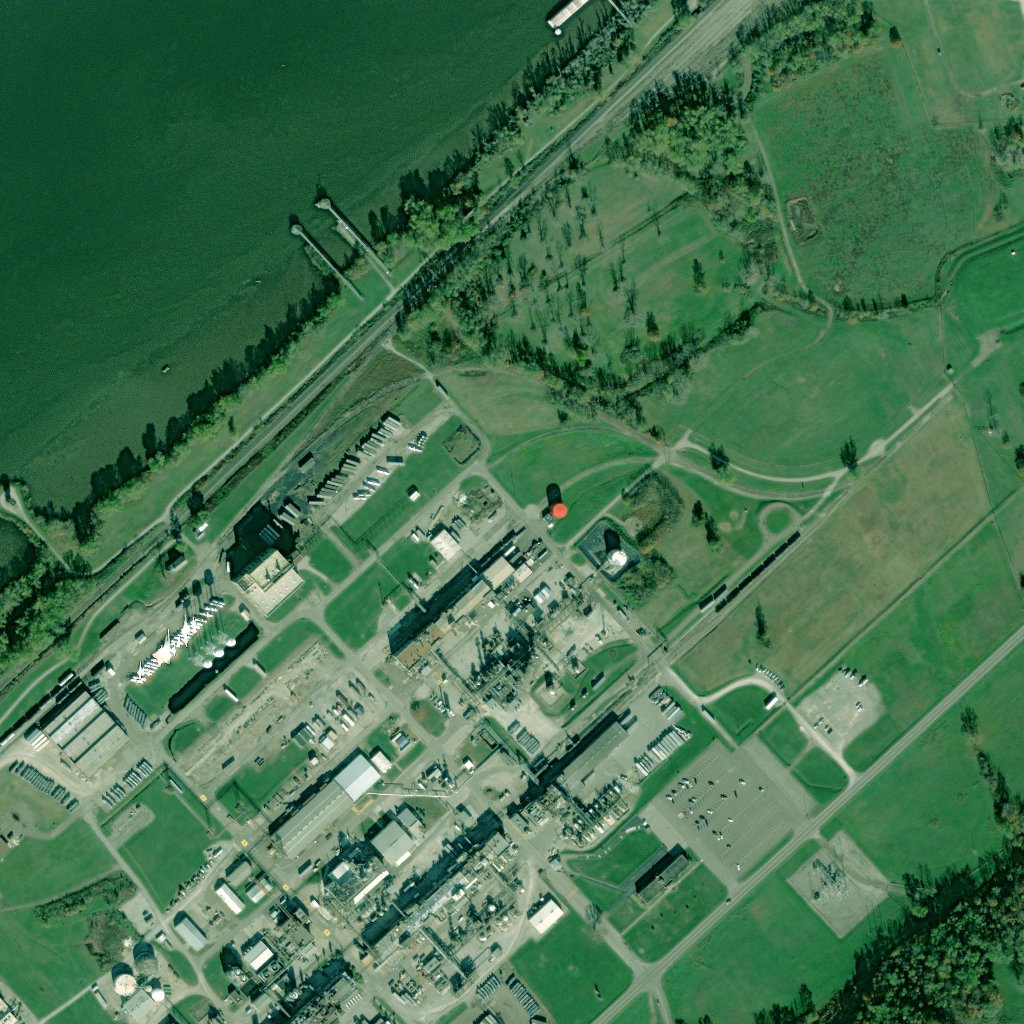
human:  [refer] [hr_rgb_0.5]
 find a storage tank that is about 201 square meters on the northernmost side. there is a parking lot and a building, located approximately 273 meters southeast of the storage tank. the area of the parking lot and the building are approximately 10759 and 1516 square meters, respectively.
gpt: <box>[[53, 48, 55, 50, 0]]</box>

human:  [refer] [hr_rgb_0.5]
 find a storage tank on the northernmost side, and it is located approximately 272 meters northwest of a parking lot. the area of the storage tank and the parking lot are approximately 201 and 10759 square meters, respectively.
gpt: <box>[[53, 48, 55, 50, 0]]</box>

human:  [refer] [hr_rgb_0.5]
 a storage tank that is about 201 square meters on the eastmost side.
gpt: <box>[[58, 53, 61, 55, 0]]</box>

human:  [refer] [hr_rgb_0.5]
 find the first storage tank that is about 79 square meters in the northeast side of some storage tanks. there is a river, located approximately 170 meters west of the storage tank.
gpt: <box>[[22, 62, 23, 63, 0]]</box>